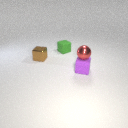
small brown metal cube to the left of small purple rubber cube